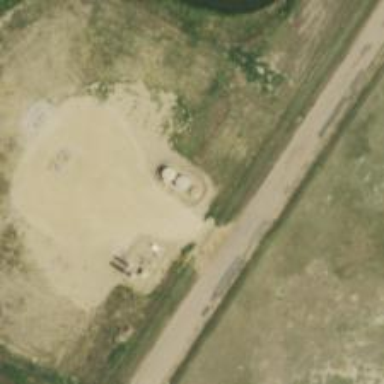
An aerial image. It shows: Storage tank with man-made structure.